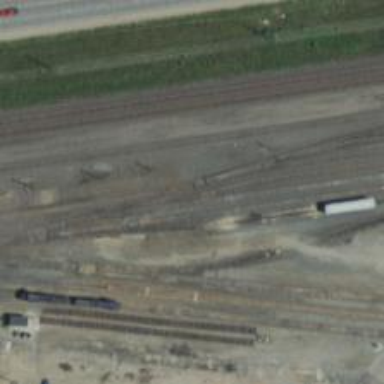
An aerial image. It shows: Railway yard used for servicing trains.